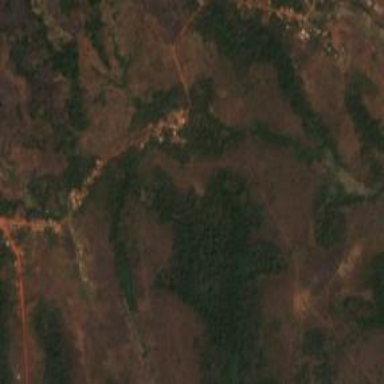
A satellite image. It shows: Forest area.